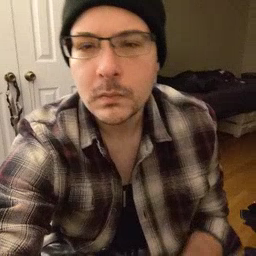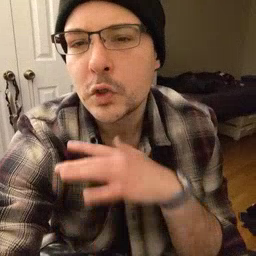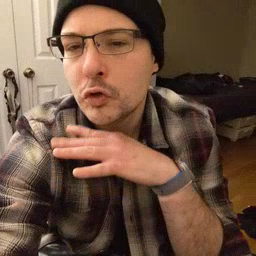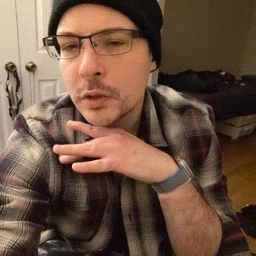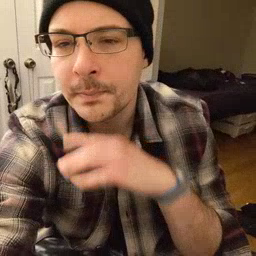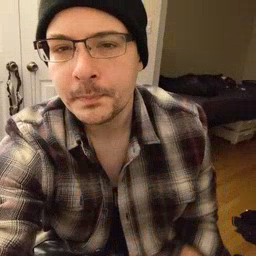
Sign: dirty